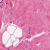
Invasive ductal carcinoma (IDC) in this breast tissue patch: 0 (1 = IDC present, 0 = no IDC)